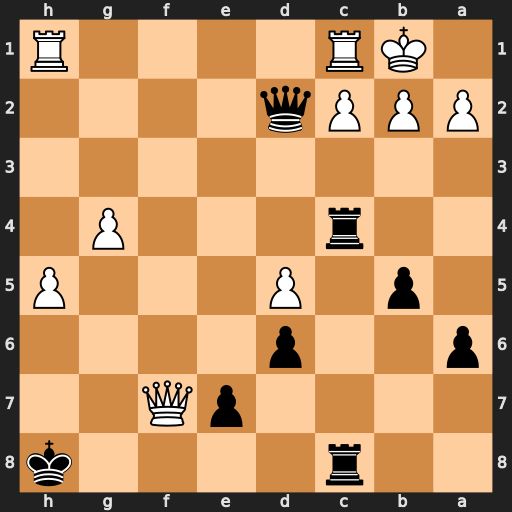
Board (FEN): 2r4k/4pQ2/p2p4/1p1P3P/2r3P1/8/PPPq4/1KR4R
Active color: b
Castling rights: -
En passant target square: -
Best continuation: Rxc2 Qe8+ Rxe8